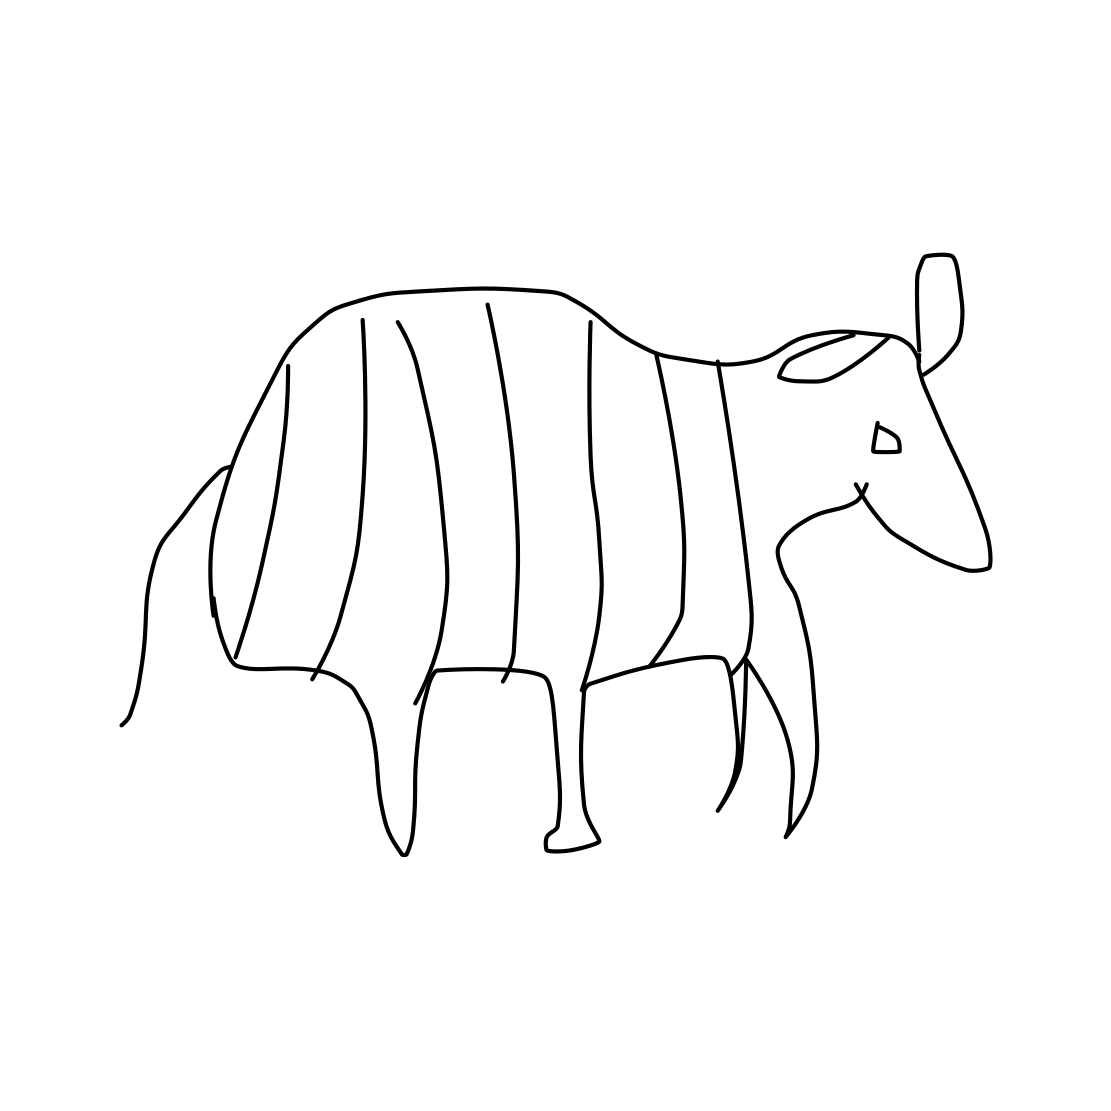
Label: zebra